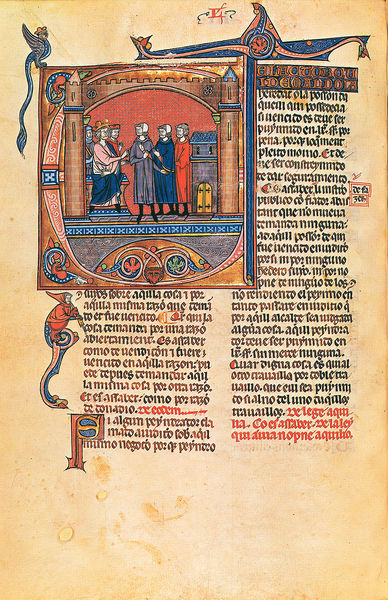
Titel: Ludwig Ms. XIV 6, Vidal Mayor, Pamplona IV
Künstler: Michael Lupi de Candiu
Institution: Malibu, J. Paul Getty Museum
Schlagwörter: blau, vogel, gelb, menschen, stadt, braun, bunt, schwarz, haus, rot, schloss, beige, ornament, bibel, gold, blatt, turm, farbig, schrift, papier, könig, thron, ornamente, verzierung, tor, zinnen, narr, buch, burg, orient, orientalisch, türme, palast, illustration, text, buchstabe, initiale, pergament, christus, mittelalter, urkunde, buchs, quadrat, sakral, handschrift, latein, tect, buchmalerei, inkunabel, buchkunst, zweispaltig, g, o, c, handschift, mittelaltebibel, pergan, männer könig